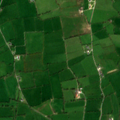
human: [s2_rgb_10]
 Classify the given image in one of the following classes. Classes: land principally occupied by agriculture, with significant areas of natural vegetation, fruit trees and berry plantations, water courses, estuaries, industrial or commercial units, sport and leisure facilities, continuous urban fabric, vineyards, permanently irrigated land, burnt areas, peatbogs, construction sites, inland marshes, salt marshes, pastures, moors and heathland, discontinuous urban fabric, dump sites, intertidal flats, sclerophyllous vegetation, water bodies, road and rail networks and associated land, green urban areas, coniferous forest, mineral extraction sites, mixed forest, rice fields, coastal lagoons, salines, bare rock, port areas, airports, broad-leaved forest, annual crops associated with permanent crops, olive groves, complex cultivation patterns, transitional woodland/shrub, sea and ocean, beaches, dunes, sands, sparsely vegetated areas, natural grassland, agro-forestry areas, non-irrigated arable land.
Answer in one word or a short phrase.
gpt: pastures